Field crop: maize
Growth stage: 1
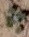
Species: chenopodium